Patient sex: M
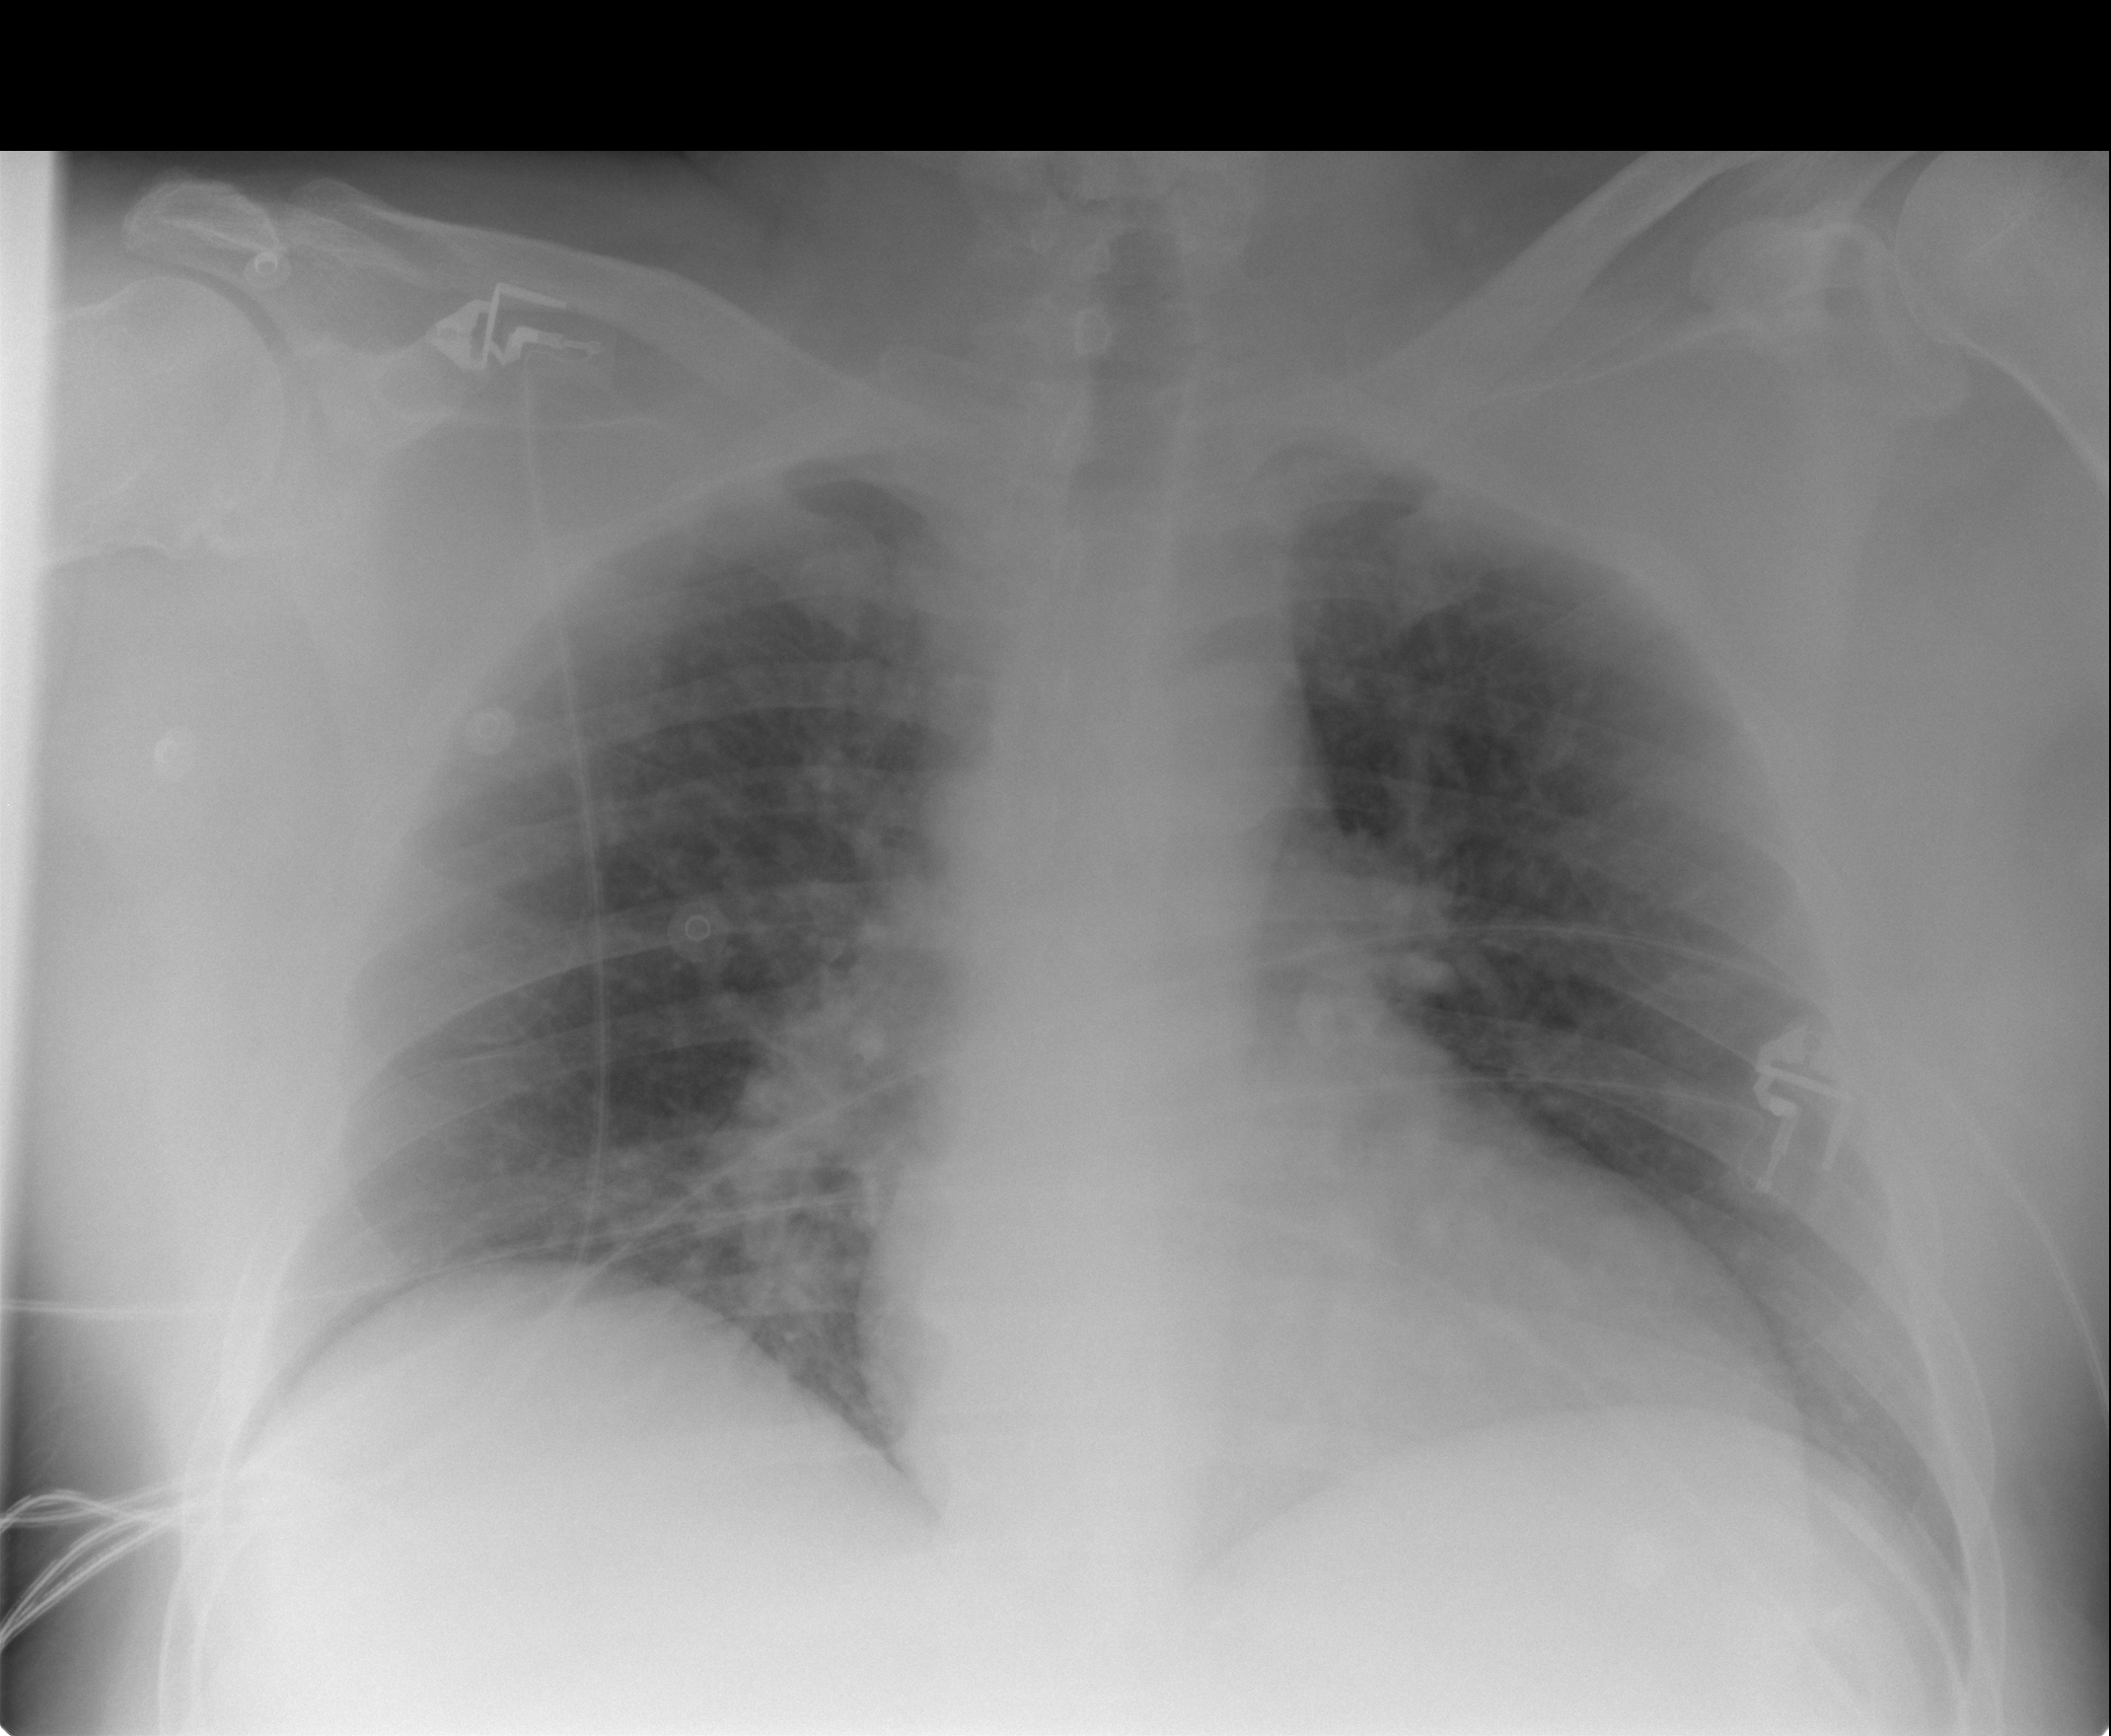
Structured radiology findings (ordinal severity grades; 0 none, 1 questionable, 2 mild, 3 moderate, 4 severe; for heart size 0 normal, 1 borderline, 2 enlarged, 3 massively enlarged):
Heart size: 2
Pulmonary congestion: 2
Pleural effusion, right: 0
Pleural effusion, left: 0
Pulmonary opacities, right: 0
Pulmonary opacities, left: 0
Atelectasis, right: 2
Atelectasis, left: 0